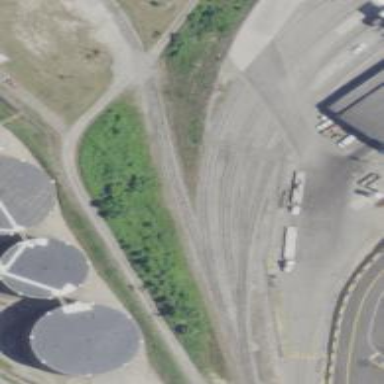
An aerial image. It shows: Abandoned railway spur.